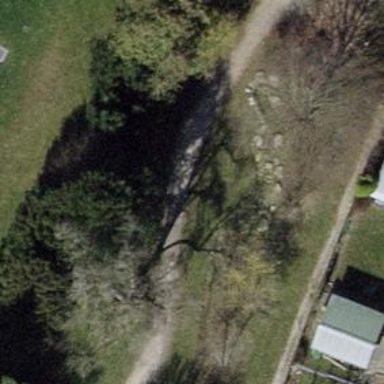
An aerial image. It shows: Bench.